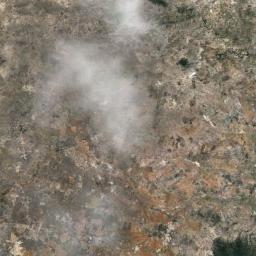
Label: cloud